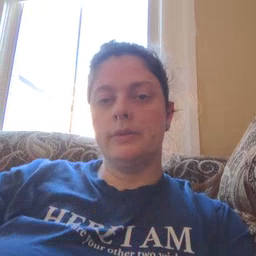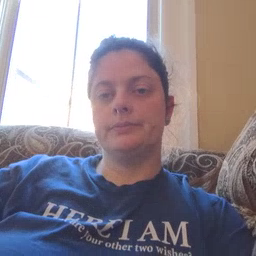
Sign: cowboy